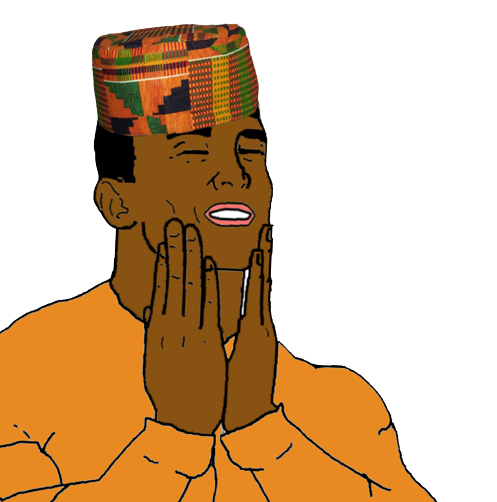
Label: 5_Feels_Good